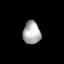
Tissue: skin
Cell type: Epithelial cells
Senescence score: 0.2875
Nuclear area (px): 398
Mean DAPI intensity: 169.899